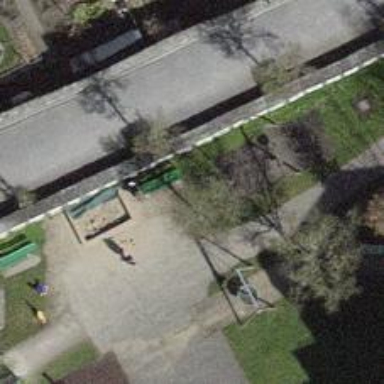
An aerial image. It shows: Playground area for leisure land.